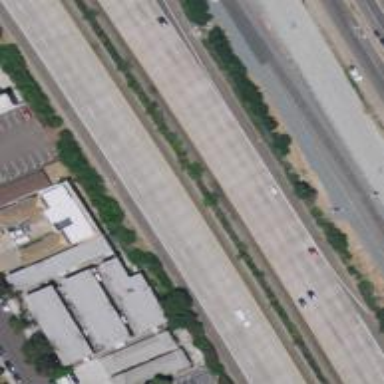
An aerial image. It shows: View of motorway.